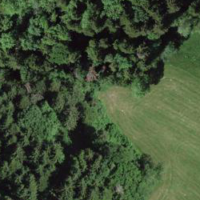
EUNIS habitat code: 44
Species observed at this site:
Impatiens parviflora